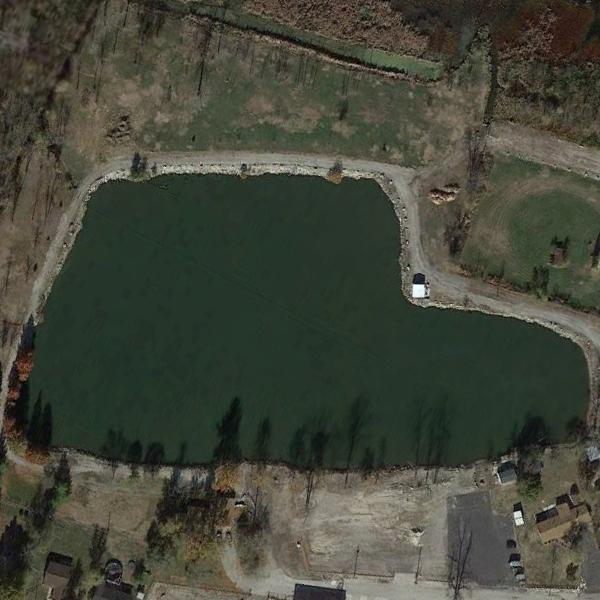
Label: Pond